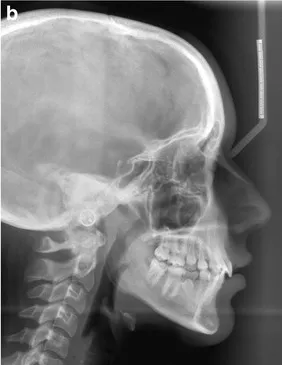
B; Cephalometric radiograph at the start of treatment.
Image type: radiology (x_ray)